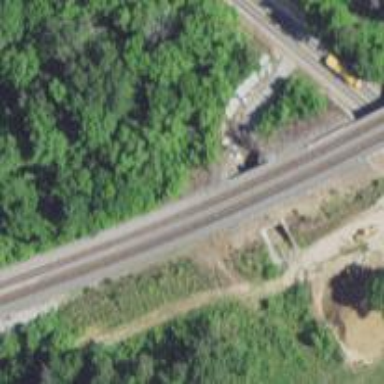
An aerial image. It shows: Railway track.